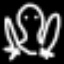
Label: frog